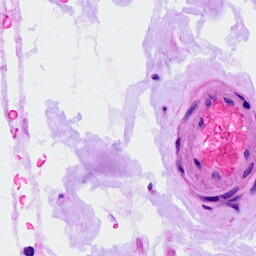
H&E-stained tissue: Ovarian